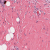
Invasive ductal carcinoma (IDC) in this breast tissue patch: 0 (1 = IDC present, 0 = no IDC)